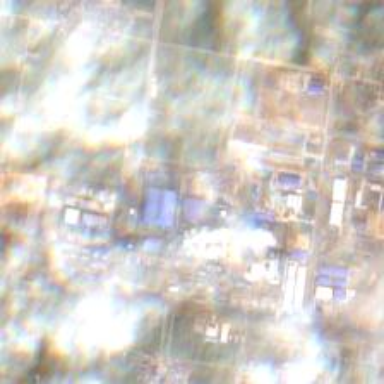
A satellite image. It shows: Industrial area with coal power plant.